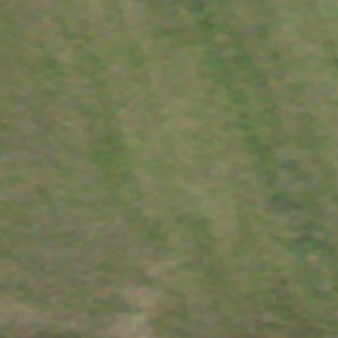
Label: other